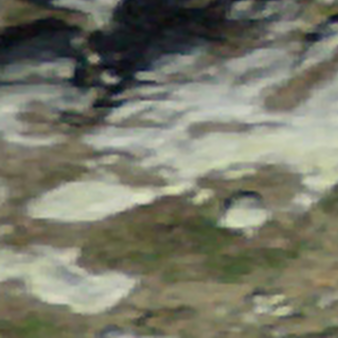
Label: other